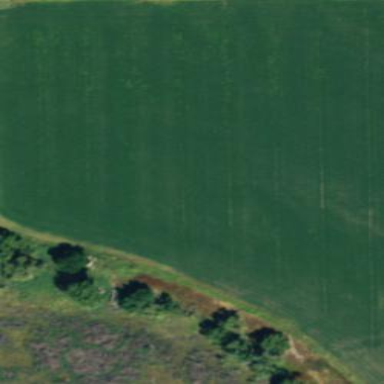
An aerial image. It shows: View of farmland.